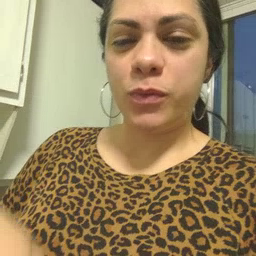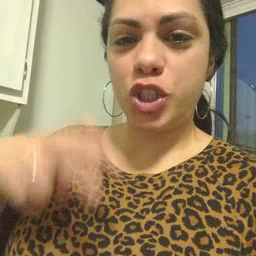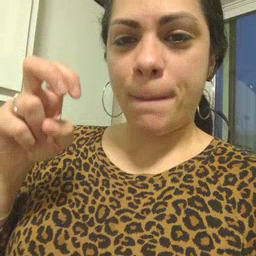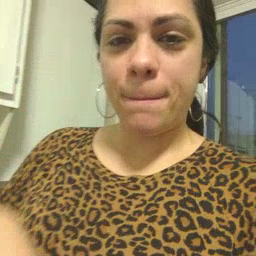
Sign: jump